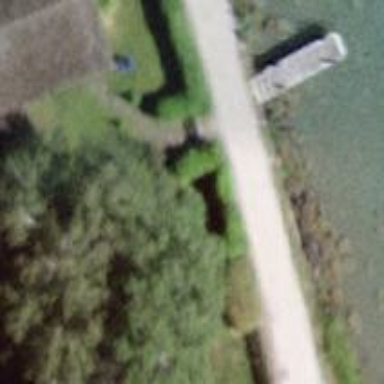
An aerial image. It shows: Hedge barrier.